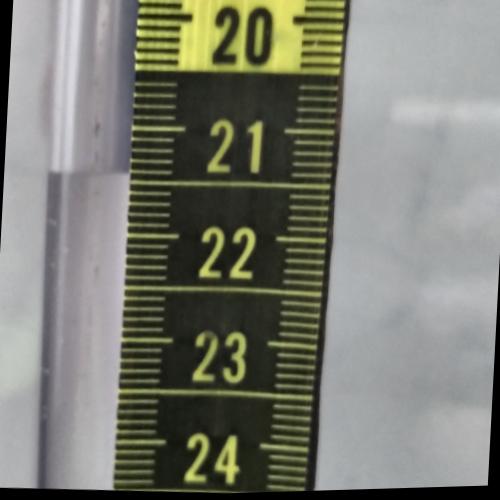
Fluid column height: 21.4 cm